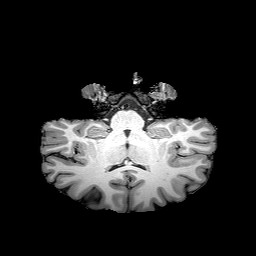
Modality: T1w
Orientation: sagittal
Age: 24
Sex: female
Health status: healthy